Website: macys
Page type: billing-address
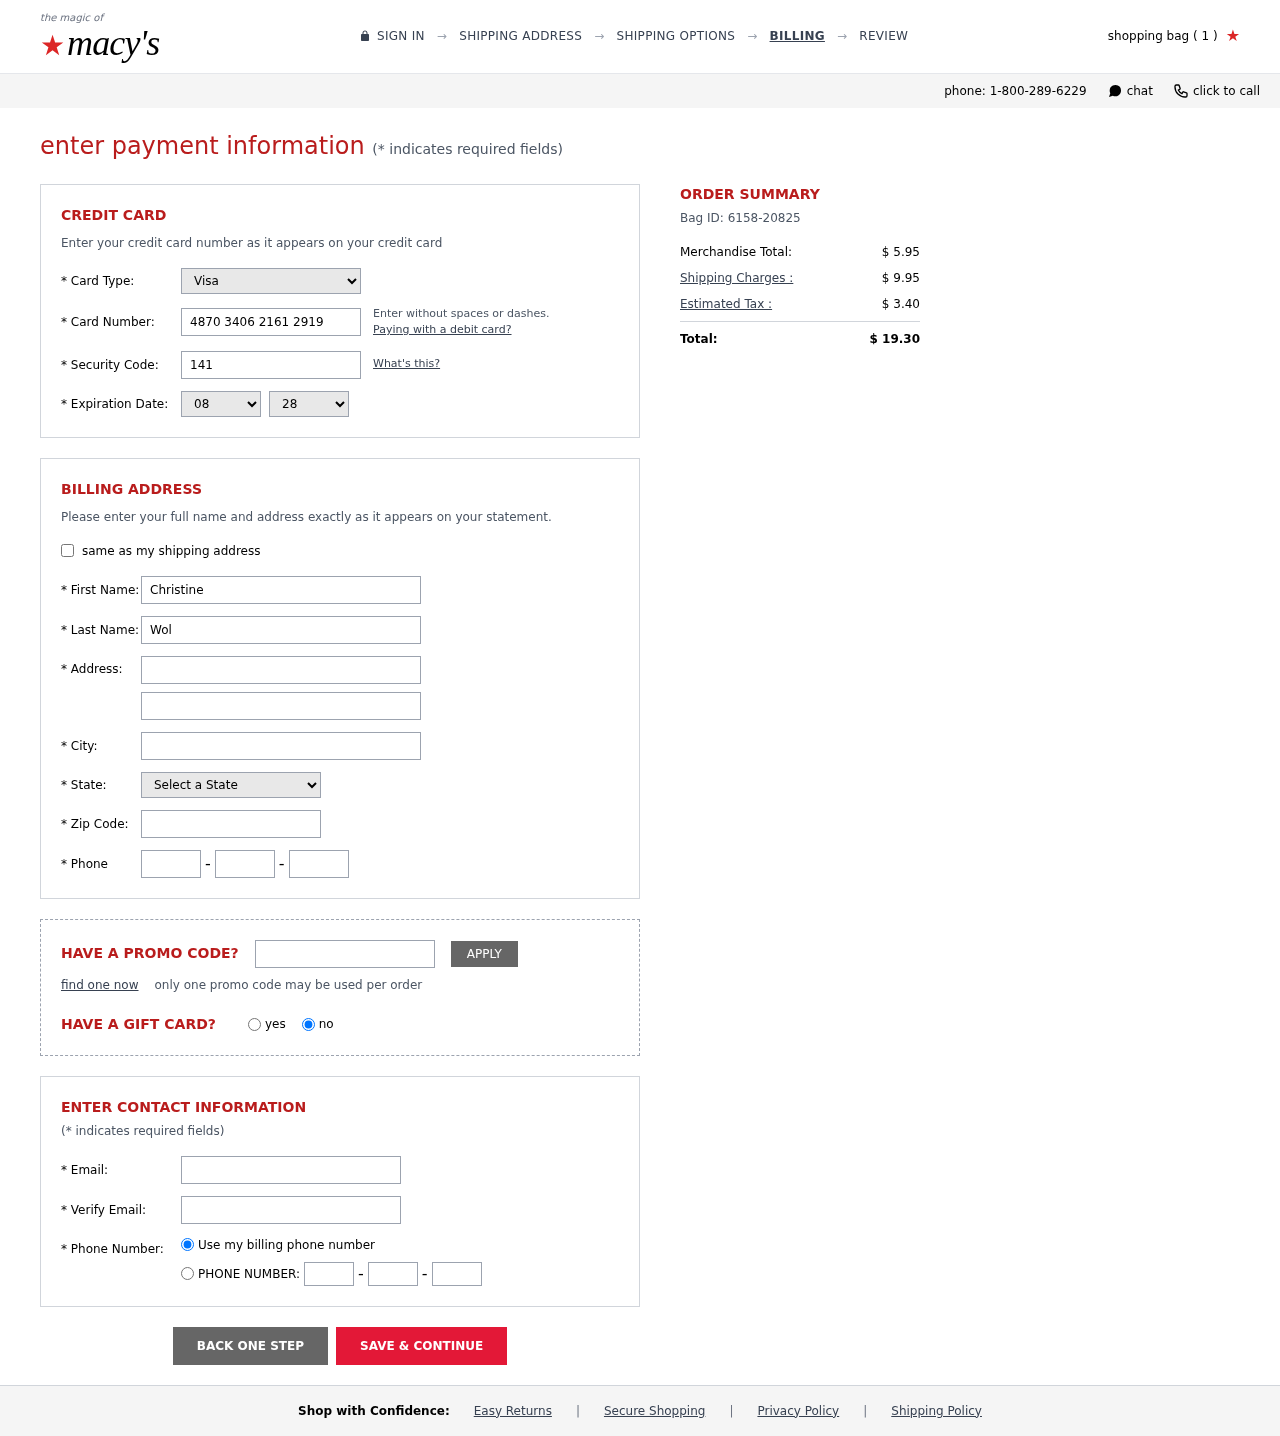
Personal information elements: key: PII_CARD_CVV
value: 141
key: PII_CARD_EXPIRY_MONTH
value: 08
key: PII_CARD_EXPIRY_YEAR
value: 28
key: PII_CARD_NUMBER
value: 4870 3406 2161 2919
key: PII_CARD_TYPE
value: Visa
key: PII_CITY
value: North James
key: PII_EMAIL
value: christine.wolfe@hotmail.com
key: PII_FIRSTNAME
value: Christine
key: PII_LASTNAME
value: Wolfe
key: PII_PHONE_AREA
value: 499
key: PII_PHONE_PREFIX
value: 616
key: PII_PHONE_SUFFIX
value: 4447
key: PII_POSTCODE
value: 79312
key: PII_STATE_ABBR
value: NV
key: PII_STREET
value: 254 Cole Summit
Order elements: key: ORDER_NUM_ITEMS
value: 1
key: ORDER_ID
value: Bag ID: 6158-20825
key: ORDER_SUBTOTAL
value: $ 5.95
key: ORDER_SHIPPING_COST
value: $ 9.95
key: ORDER_TAX
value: $ 3.40
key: ORDER_TOTAL
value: $ 19.30